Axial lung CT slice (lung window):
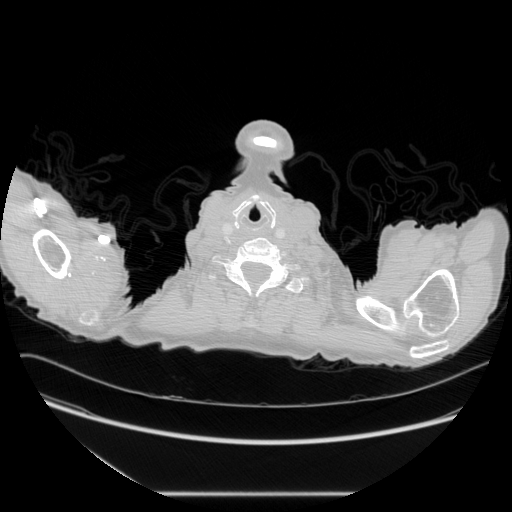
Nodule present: no